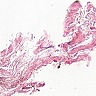
Metastatic tissue present: no